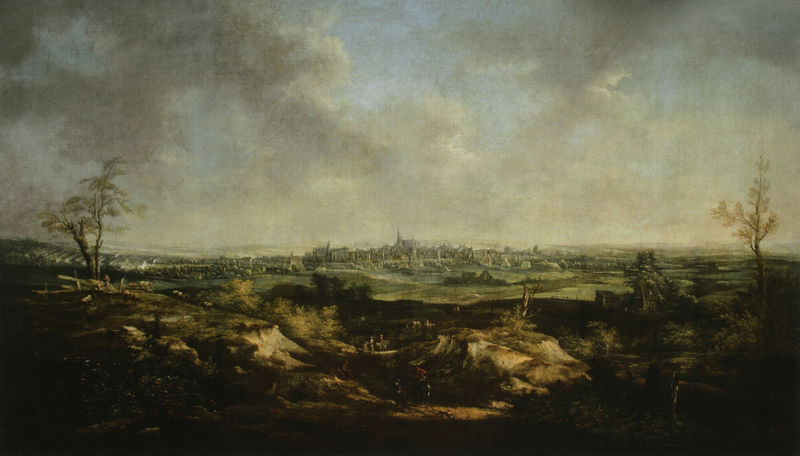
Titel: Die Stadt Freiberg von Süden
Künstler: Johann Alexander Thiele
Standort: Dresden
Institution: Gemäldegalerie Alte Meister
Schlagwörter: baum, berg, blau, blätter, dunkel, felsen, gemälde, gewitter, gruppe, himmel, laub, mann, schatten, wasser, weiß, wolken, bäume, fluss, gelb, grün, kirchturm, komposition, landschaft, menschen, ocker, sand, see, stadt, ufer, abend, braun, grau, licht, mitte, männer, schwarz, vordergrund, blick, gebäude, gras, haus, rasen, tiere, weg, wiese, wolke, zaun, beige, mütze, rahmen, steine, baumstamm, ebene, erde, felder, ferne, horizont, häuser, hügel, morgen, weide, weite, zweige, büsche, gatter, kirche, sträucher, wiesen, land, personen, pflanze, pflanzen, tal, reiter, turm, bewölkt, düster, ansicht, zwei, stra e, dorf, dunst, eben, nebel, herde, nautr, schlucht, ausflug, silhouette, figuren, häuse, romantik, strom, constable, sturm, stämme, wetter, wein, finster, silouette, ortschaft, panorama, regen, stadtansicht, stadtrand, kante, dom, gewitterwolken, regenwolken, moor, wanderer, graben, fernsicht, aussichtspunkt, mittelfeld, stumpf, wanderung, shilouette, weinberge, flanken, mainz, bergbau, main, landshaft, ebende, grüne landschaft, gür, ortsansicht, sandkuhle, wolken licht, bsum, fer, grün#, #wolken